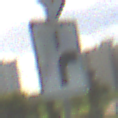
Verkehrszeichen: VerlaufVorfahrtsstrasse8
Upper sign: Vorfahrtsstrasse
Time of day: MorningAfternoon
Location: Outdoor (Suburban)
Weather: PartlyCloudy
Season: NotSpecified
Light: Natural